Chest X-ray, PA view. Patient: 71 years old, sex M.
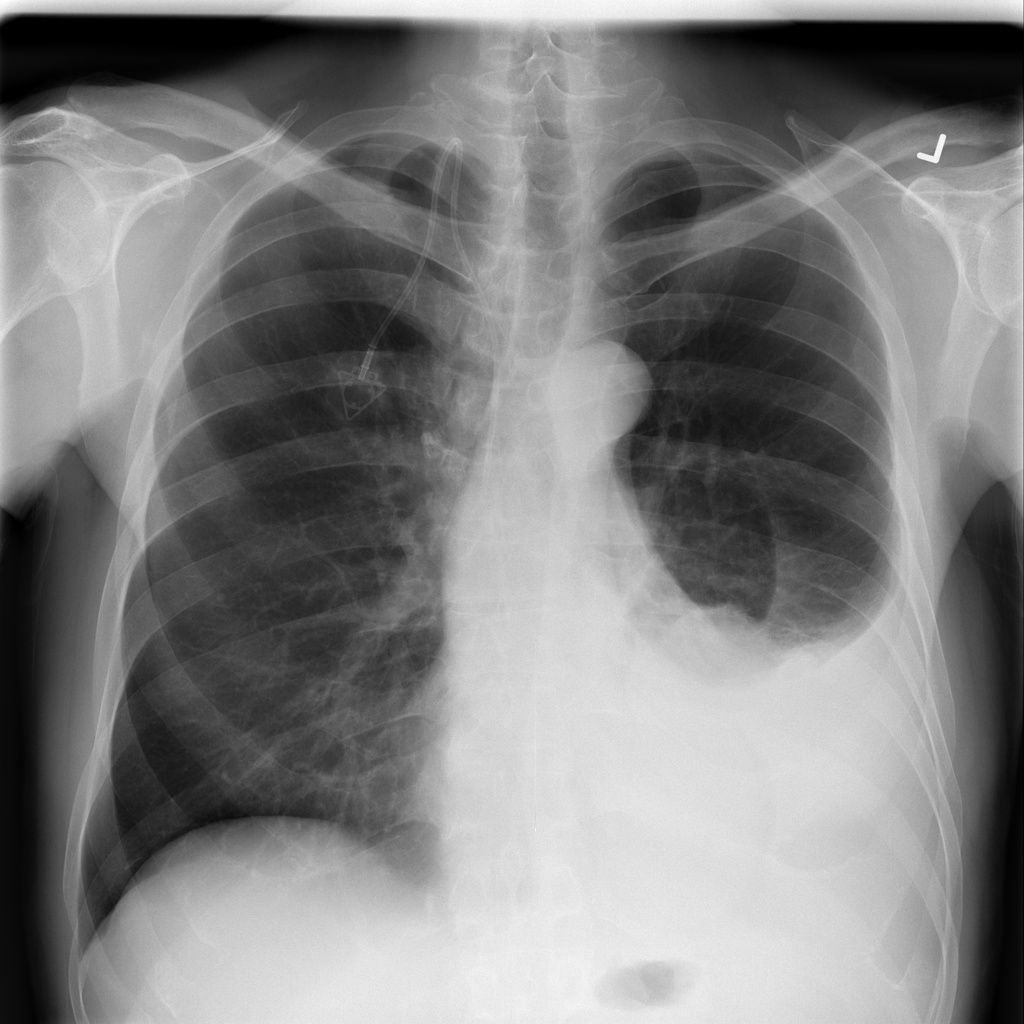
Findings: Effusion